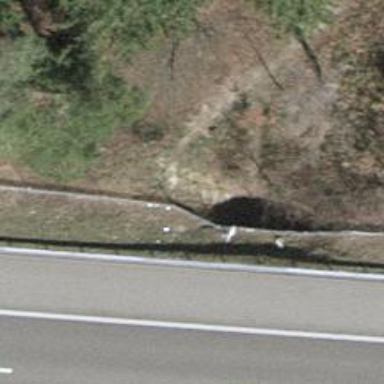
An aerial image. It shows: Road with steps.